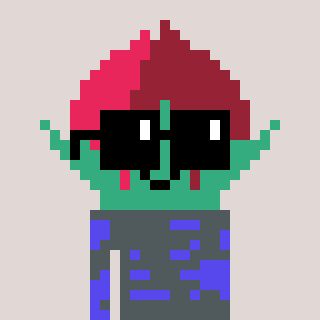
a pixel art character with square black sunglasses, a rosebud-shaped head and a computerblue-colored body on a warm background